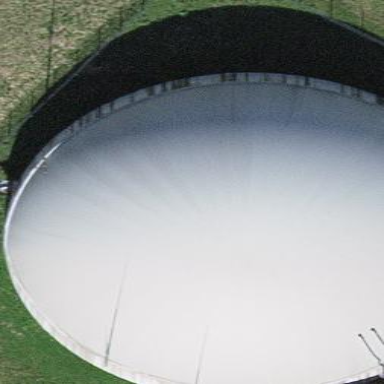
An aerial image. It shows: Storage tank next to digester building.